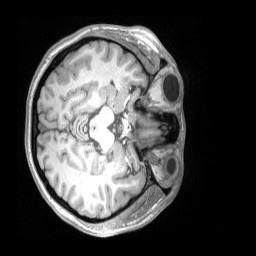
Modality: T1w
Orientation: axial
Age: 20
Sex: female
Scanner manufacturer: siemens
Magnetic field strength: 3 T
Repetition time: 2.53 s
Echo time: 0.00164 s